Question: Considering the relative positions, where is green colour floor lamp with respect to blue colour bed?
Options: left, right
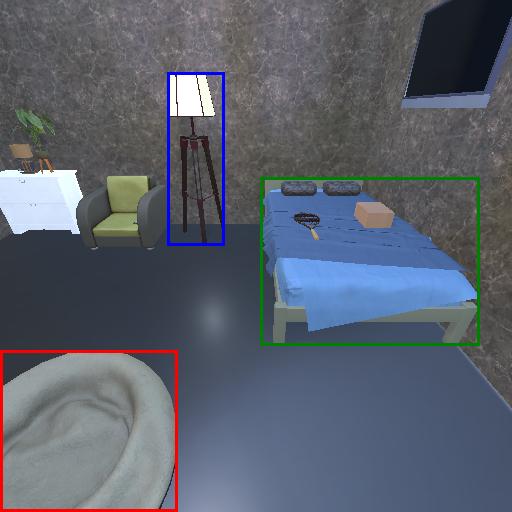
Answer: left